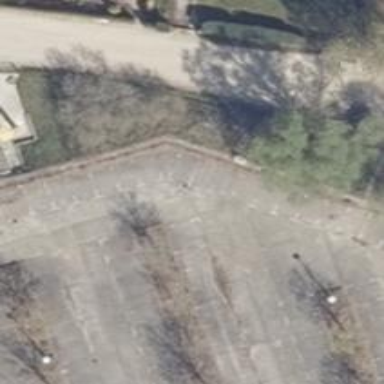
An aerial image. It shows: Concrete parking aisle as service road.